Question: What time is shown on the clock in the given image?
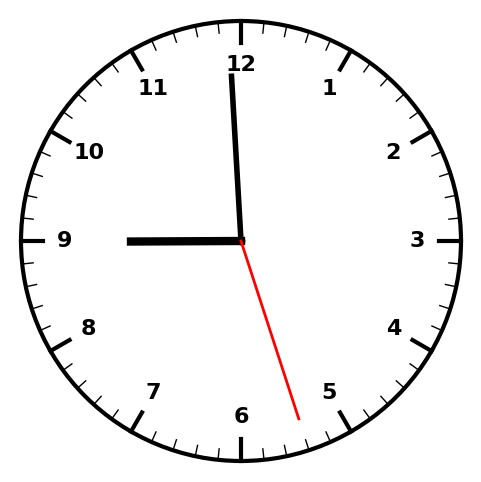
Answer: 08:59:27